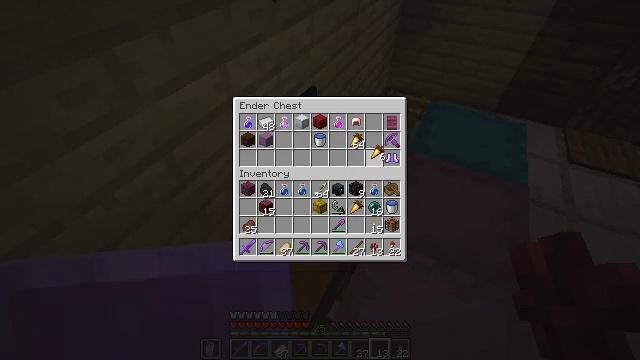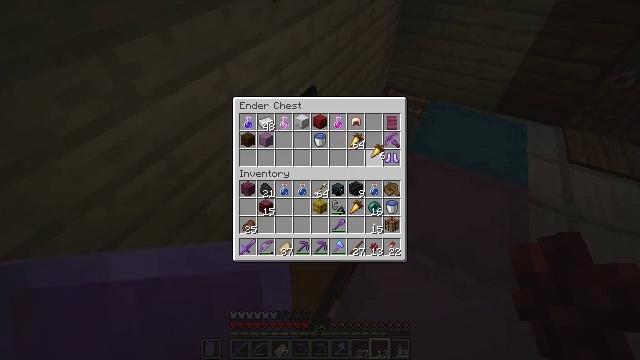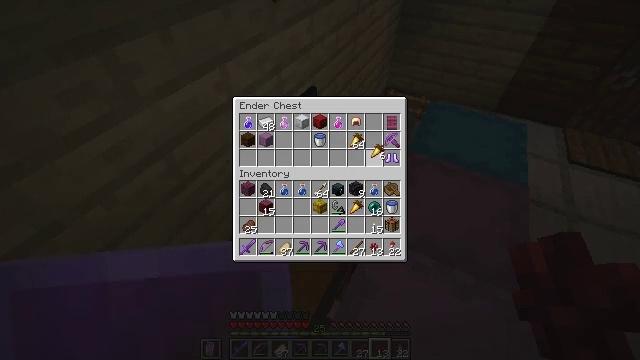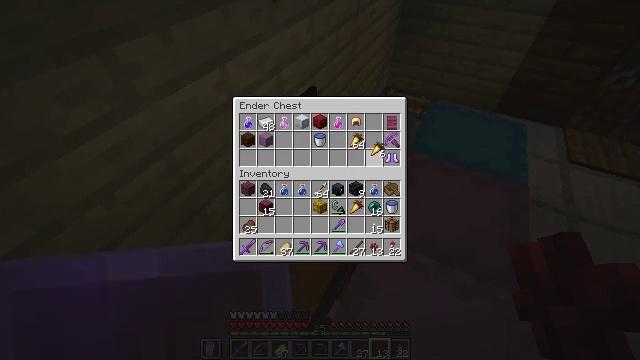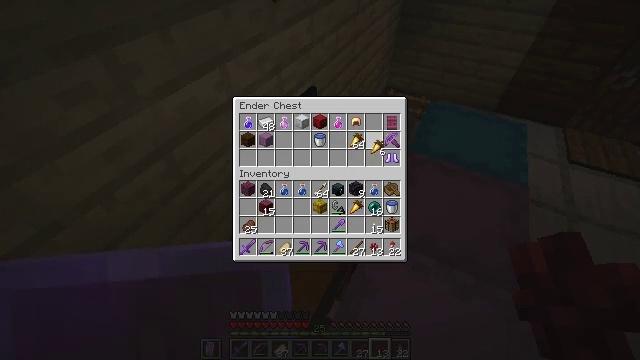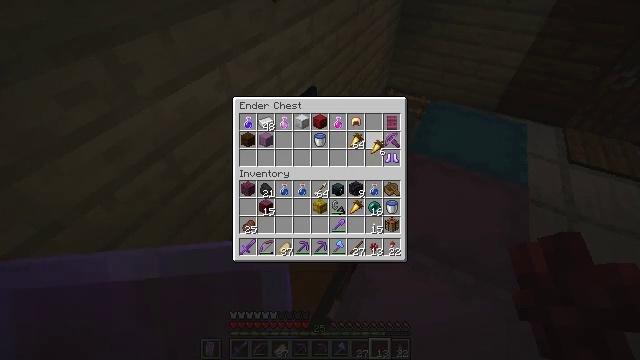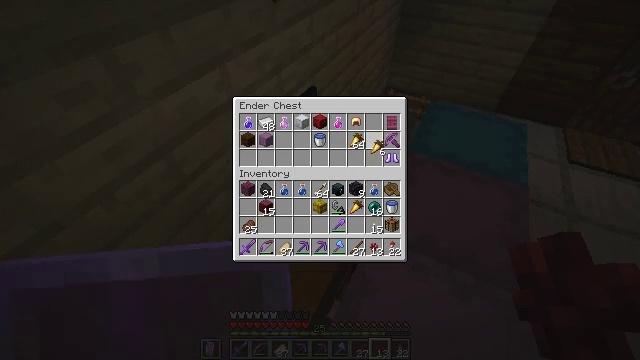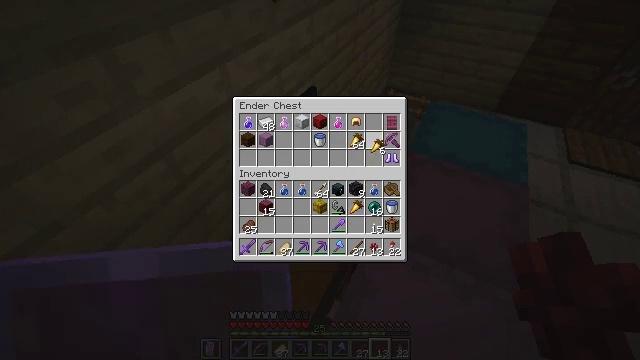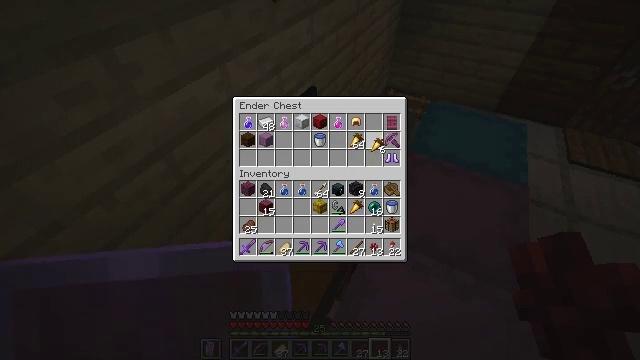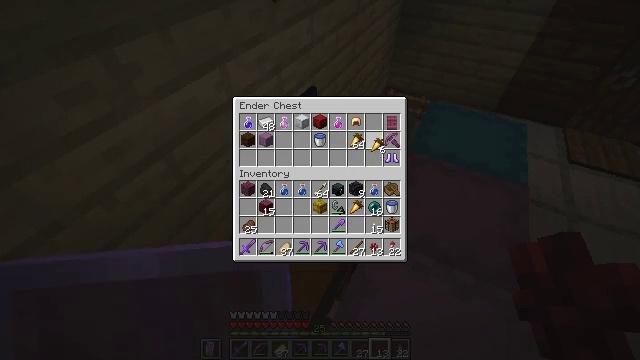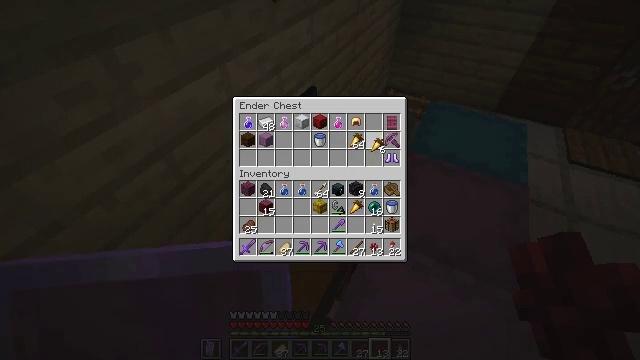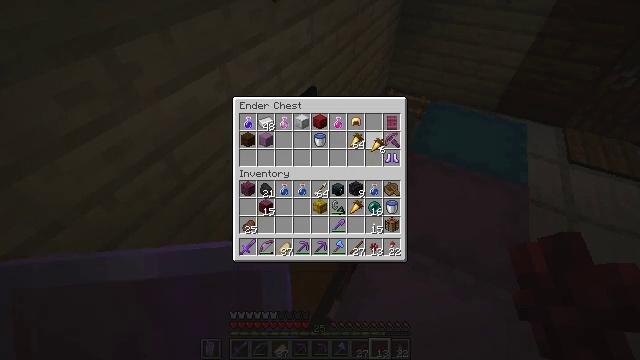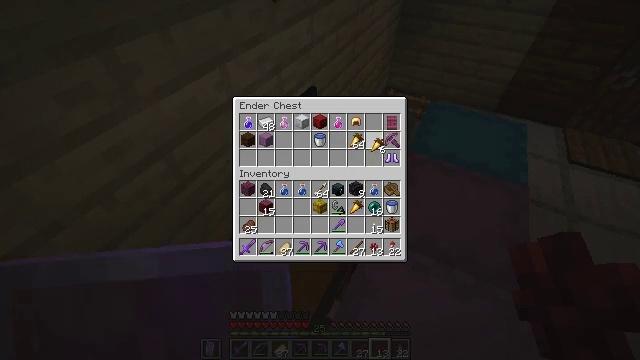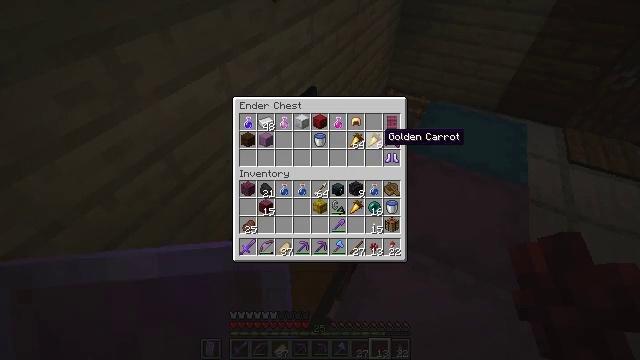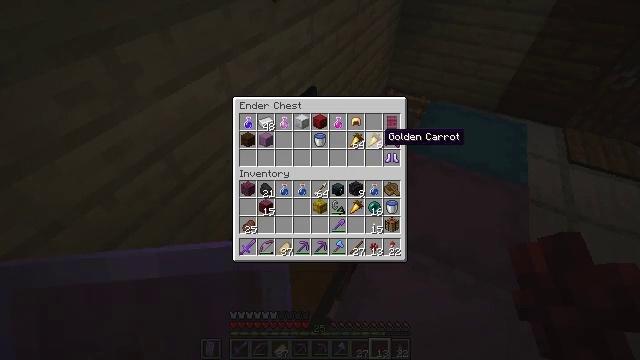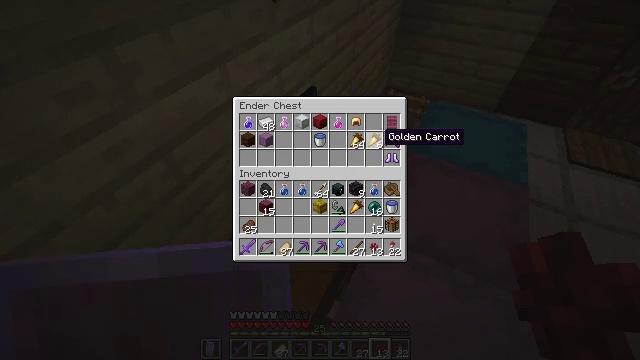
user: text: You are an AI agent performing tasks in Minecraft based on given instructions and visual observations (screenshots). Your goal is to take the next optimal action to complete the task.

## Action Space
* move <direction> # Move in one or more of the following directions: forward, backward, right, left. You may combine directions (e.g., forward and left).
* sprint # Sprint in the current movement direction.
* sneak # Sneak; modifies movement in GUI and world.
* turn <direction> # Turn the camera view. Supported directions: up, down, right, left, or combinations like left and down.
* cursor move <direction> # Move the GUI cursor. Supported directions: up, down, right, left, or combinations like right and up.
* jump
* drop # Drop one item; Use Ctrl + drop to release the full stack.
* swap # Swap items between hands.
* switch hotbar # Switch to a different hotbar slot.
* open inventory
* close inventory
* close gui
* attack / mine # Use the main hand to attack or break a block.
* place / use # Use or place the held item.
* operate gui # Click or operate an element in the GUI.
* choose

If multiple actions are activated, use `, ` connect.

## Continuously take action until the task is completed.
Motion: motion action
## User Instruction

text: Convert crimson stems into crimson planks.
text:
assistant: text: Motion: no_op
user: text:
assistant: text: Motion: no_op
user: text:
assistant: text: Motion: no_op
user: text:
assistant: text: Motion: no_op
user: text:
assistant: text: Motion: no_op
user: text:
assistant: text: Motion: no_op
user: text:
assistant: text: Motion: no_op
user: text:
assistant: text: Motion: no_op
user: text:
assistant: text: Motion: no_op
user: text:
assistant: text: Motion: attack / mine
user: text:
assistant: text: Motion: attack / mine
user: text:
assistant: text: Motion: attack / mine
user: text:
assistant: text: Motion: no_op
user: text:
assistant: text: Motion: no_op
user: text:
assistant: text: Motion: no_op
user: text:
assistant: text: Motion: no_op
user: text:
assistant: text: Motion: no_op
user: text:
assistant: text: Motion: no_op
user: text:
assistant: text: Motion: no_op
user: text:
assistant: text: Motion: no_op
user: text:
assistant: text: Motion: turn left
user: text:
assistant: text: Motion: turn left and down
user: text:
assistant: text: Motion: turn left and down
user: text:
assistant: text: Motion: turn left and up
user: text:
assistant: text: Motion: turn left and up
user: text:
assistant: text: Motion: turn left
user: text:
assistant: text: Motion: no_op
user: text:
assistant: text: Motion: no_op
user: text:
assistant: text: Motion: move forward
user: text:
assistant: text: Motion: move forward